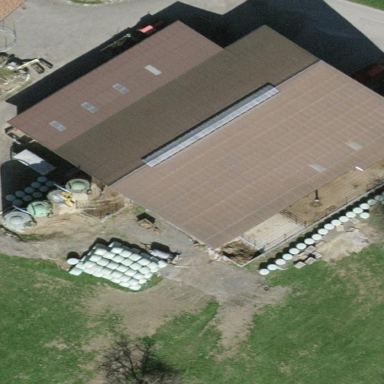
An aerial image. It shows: Farmyard area.